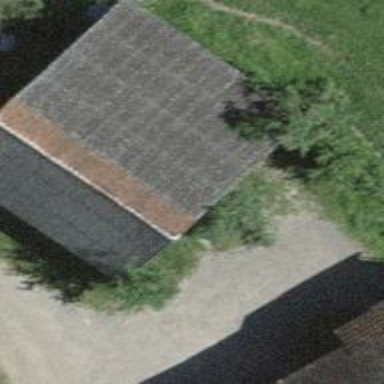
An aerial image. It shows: Barn.